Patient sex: M
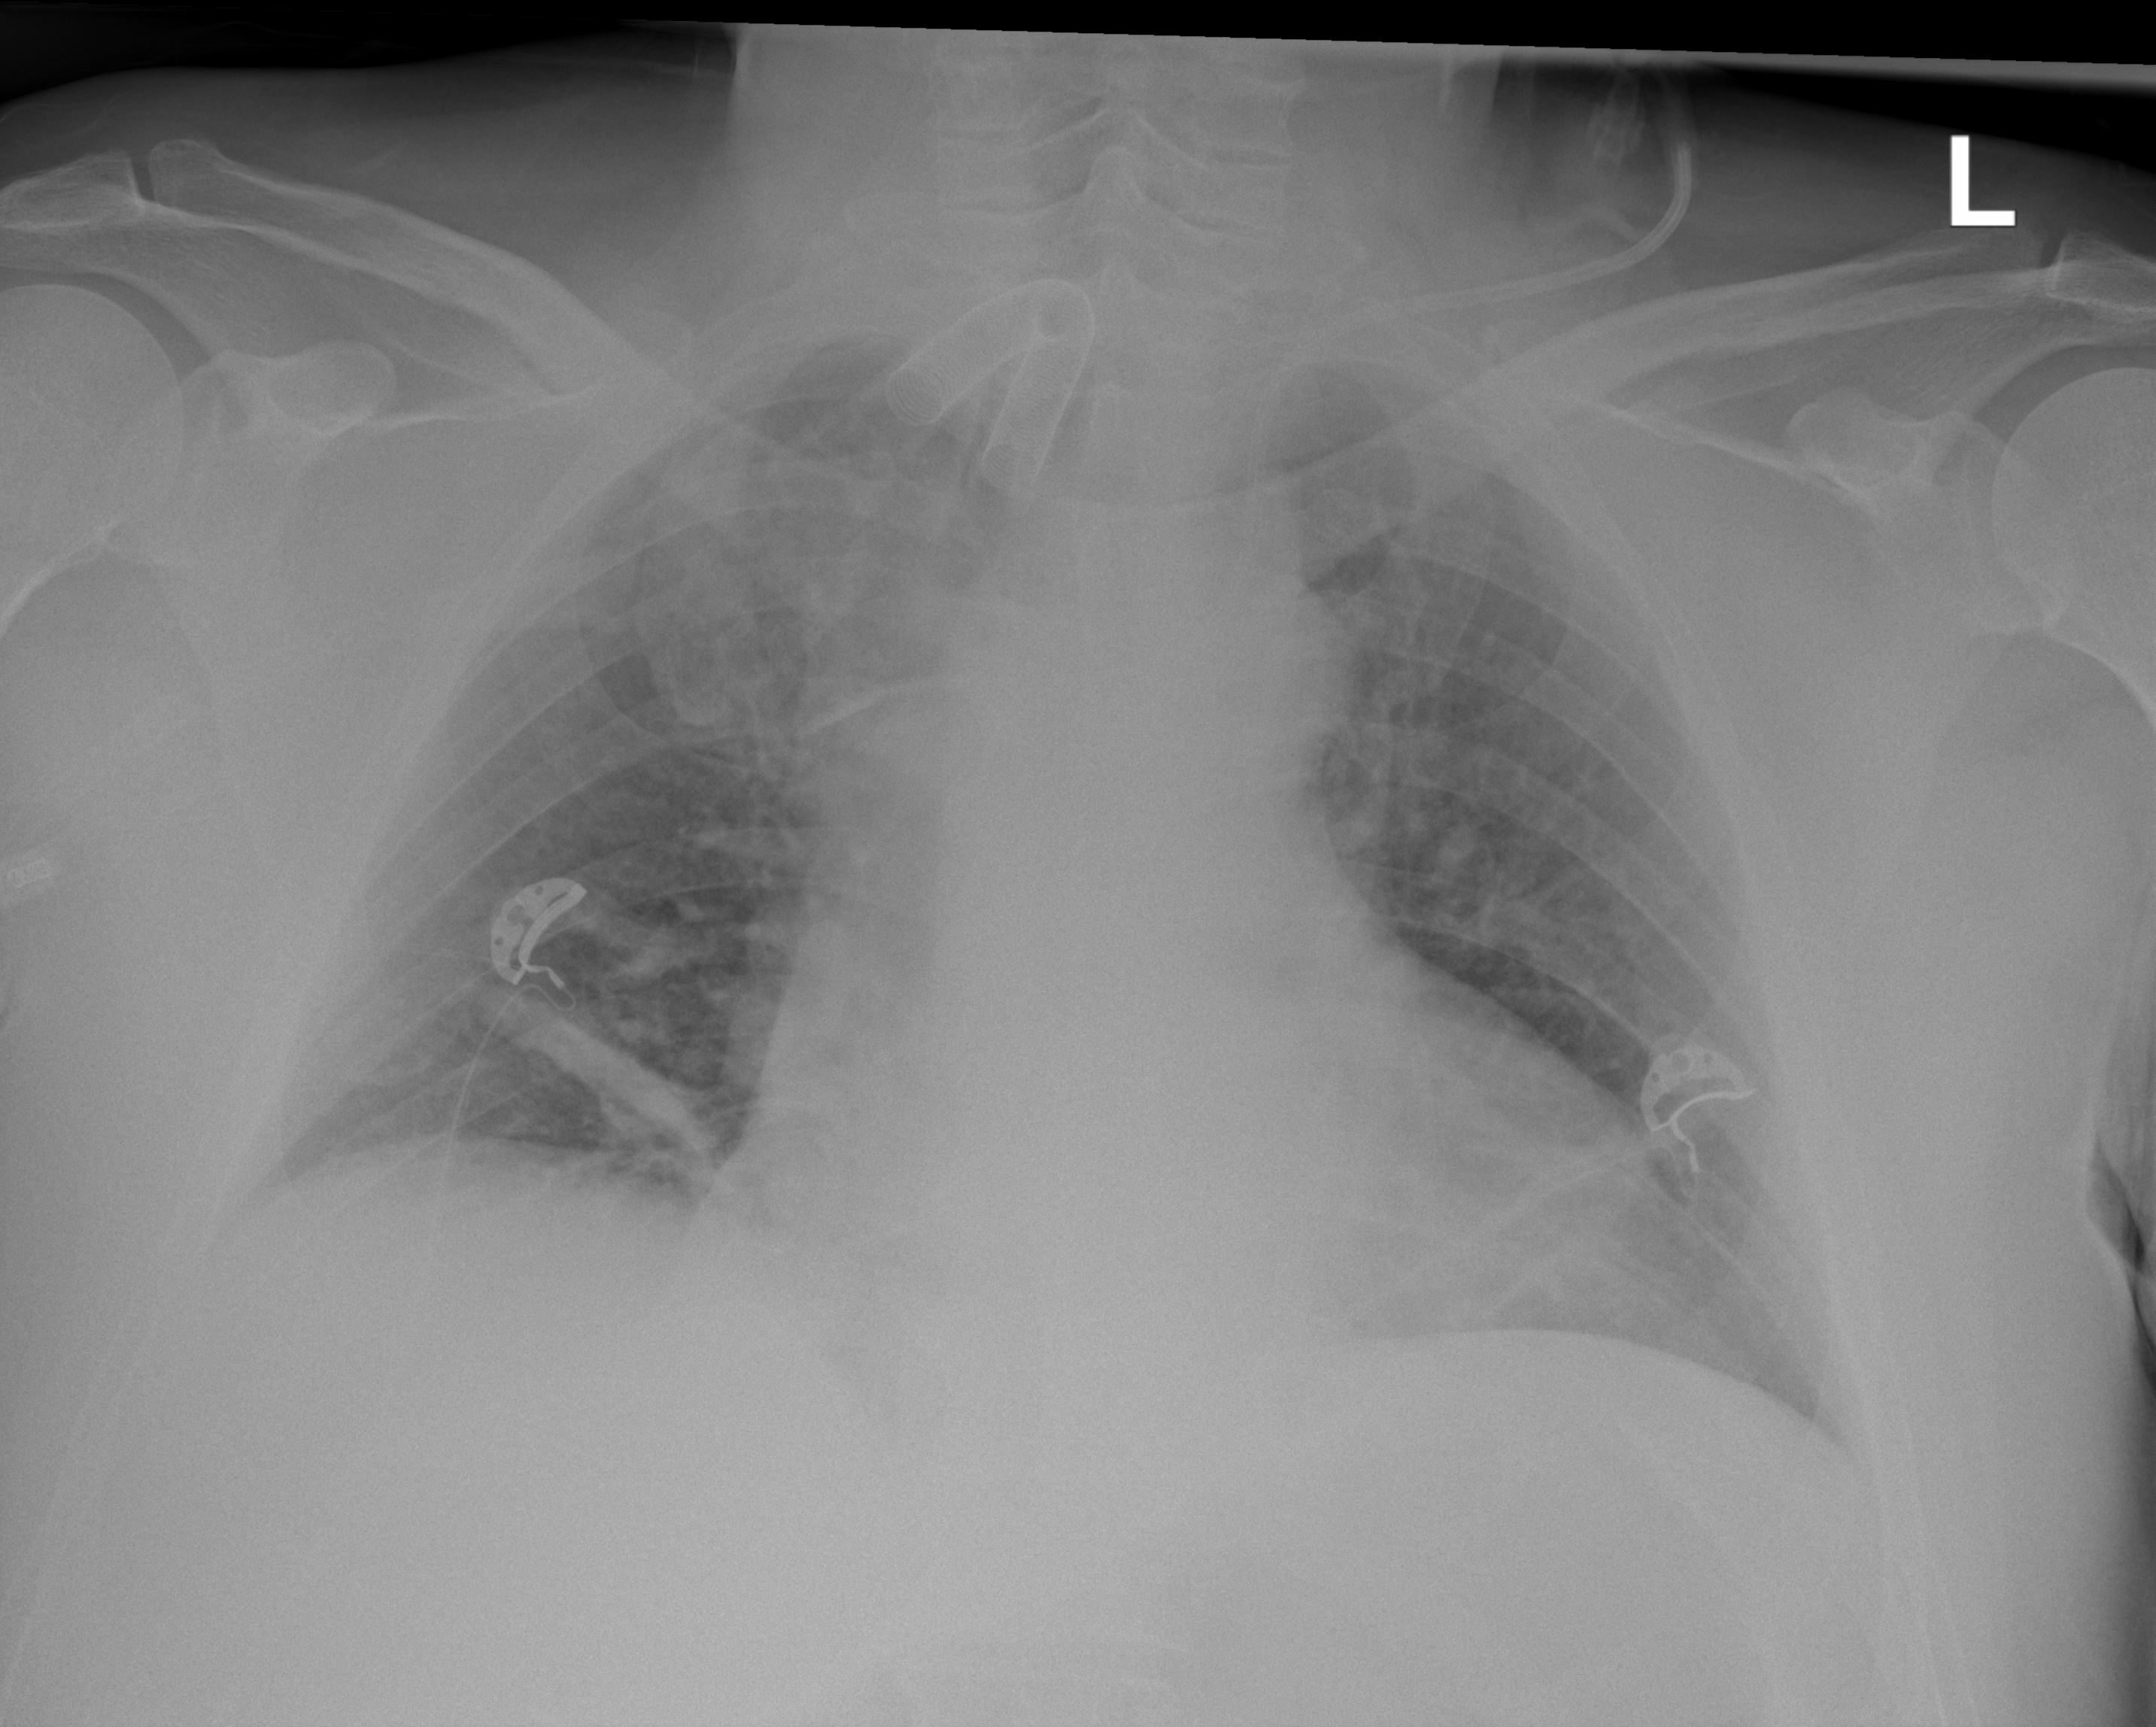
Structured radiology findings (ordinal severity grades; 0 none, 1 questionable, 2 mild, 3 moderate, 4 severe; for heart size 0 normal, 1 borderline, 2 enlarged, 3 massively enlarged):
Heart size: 2
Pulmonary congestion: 1
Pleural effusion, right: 0
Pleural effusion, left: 0
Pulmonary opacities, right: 0
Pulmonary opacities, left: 0
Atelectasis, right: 2
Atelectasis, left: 0